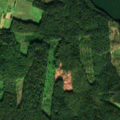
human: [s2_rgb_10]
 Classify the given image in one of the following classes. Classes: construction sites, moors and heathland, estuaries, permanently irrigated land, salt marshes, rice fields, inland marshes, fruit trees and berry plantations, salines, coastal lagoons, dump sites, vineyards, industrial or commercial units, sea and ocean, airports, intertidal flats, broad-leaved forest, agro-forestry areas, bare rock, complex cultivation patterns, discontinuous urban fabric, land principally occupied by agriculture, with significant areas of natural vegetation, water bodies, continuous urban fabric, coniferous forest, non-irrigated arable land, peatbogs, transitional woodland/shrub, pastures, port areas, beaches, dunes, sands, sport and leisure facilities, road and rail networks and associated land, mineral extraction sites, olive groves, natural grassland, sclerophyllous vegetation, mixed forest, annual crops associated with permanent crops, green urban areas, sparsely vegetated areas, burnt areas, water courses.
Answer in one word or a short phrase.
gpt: land principally occupied by agriculture, with significant areas of natural vegetation, broad-leaved forest, coniferous forest, mixed forest, transitional woodland/shrub, water bodies